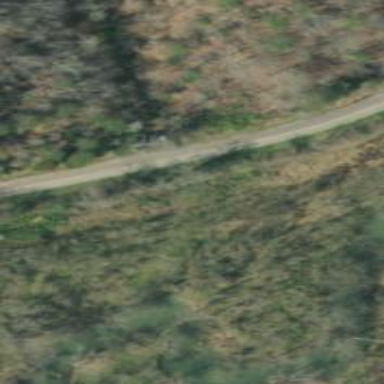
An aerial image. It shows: Secondary road.